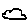
Label: cloud